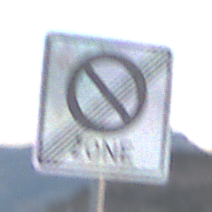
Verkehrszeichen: EndeEingeschraenktesHalteverbotZone
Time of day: SunriseSunset
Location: Outdoor (Nature)
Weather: Clear
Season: NotSpecified
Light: Natural